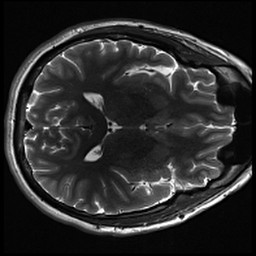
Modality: inplaneT2
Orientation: axial